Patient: sex F, age 63
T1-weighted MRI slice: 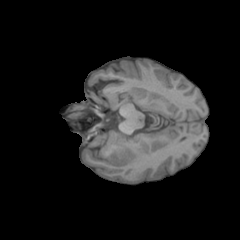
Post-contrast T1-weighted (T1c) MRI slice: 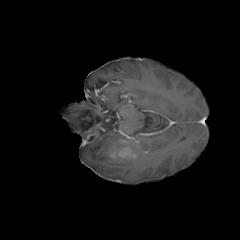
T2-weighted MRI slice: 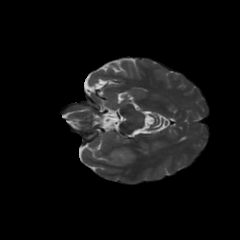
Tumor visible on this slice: yes
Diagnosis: Glioblastoma, IDH-wildtype
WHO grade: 4